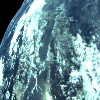
Label: cloud